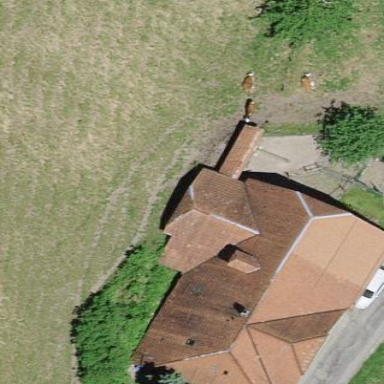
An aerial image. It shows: Farm building.